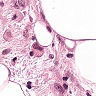
Metastatic tissue present: yes